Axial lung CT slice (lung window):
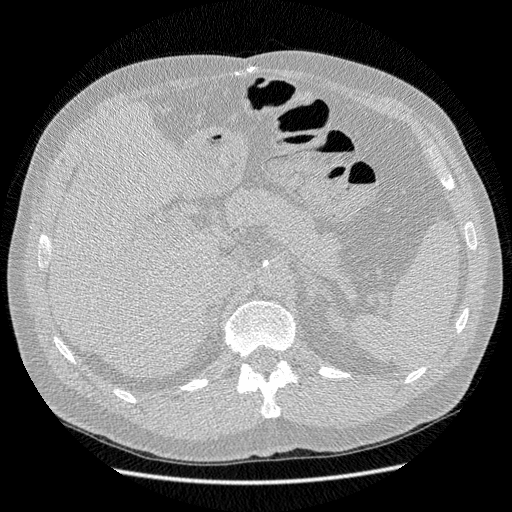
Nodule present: no